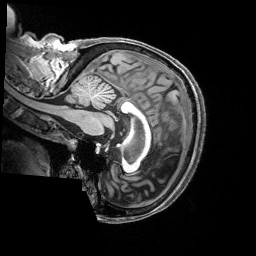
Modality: T1w
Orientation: sagittal
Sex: female
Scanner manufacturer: siemens
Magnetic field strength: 3 T
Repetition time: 2.4 s
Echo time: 0.00262 s